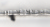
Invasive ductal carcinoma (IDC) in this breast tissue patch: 0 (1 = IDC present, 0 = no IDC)